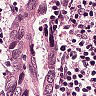
Metastatic tissue present: yes